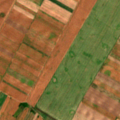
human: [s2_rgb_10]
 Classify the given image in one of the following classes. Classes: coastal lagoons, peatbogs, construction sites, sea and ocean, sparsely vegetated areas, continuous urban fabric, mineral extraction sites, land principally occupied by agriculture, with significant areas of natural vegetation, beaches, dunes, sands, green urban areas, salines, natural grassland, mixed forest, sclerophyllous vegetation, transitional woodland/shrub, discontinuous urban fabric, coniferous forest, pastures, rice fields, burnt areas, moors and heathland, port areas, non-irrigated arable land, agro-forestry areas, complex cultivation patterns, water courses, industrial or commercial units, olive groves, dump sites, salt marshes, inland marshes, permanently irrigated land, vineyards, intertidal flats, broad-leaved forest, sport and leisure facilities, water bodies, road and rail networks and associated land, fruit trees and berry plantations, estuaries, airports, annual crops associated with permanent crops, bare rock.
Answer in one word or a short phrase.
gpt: non-irrigated arable land